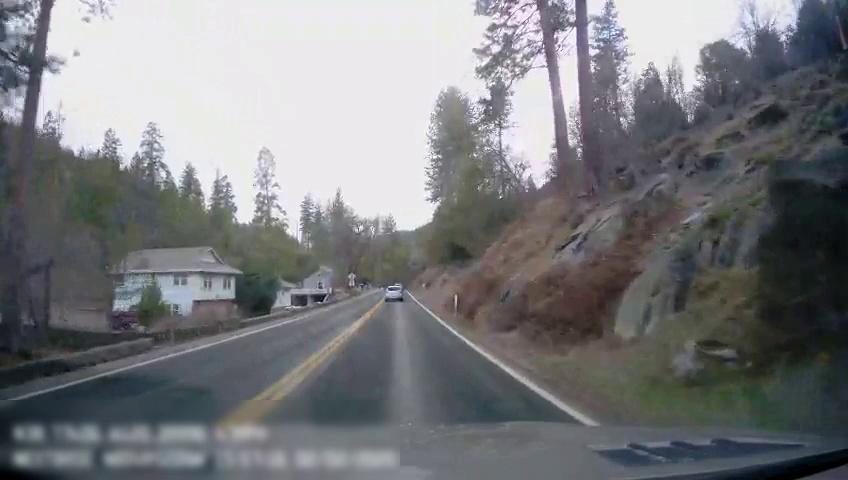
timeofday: Day
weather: Cloudy
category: Drivable Space
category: Vehicles | Car
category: Lanes | Current Lane
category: Lanes | Current Lane
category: Lanes | Opposite Lane